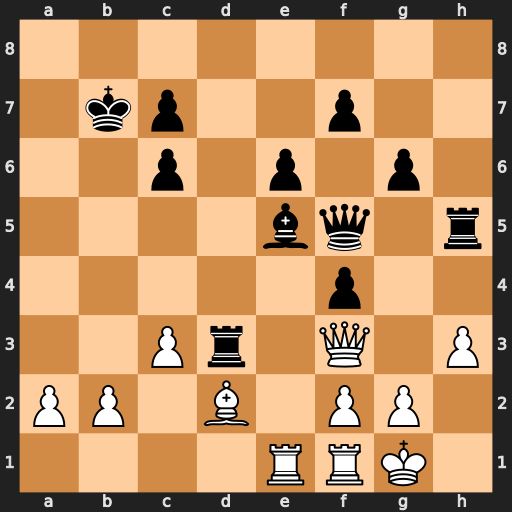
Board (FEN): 8/1kp2p2/2p1p1p1/4bq1r/5p2/2Pr1Q1P/PP1B1PP1/4RRK1
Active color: w
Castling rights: -
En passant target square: -
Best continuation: Rxe5 Rxf3 Rxf5 gxf5 gxf3